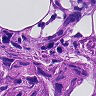
Metastatic tissue present: yes